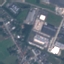
Land use / land cover class: Industrial